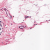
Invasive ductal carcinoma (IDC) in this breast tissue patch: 0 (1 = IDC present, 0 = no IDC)